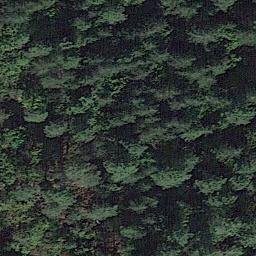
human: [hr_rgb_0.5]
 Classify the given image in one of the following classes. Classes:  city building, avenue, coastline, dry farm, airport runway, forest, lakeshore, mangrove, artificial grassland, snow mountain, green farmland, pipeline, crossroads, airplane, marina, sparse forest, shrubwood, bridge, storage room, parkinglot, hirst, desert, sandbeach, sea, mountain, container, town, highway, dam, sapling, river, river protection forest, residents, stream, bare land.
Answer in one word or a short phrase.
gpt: forest